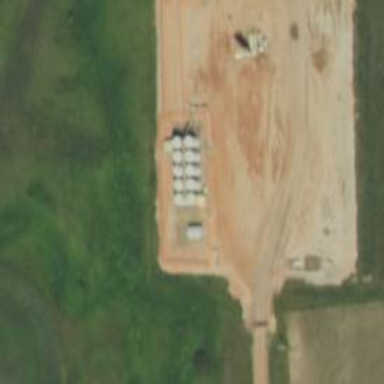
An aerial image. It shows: Storage tank that is man-made.